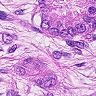
Metastatic tissue present: yes